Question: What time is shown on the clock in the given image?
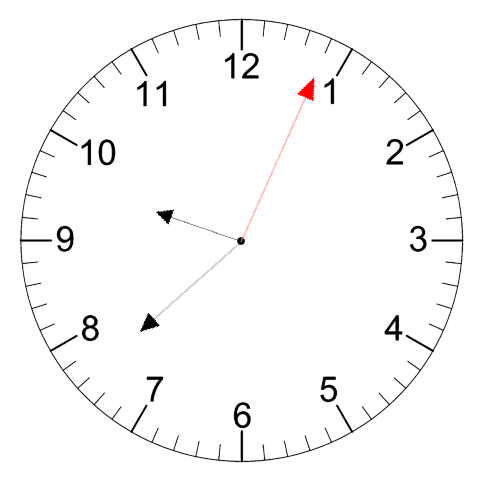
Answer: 09:38:04